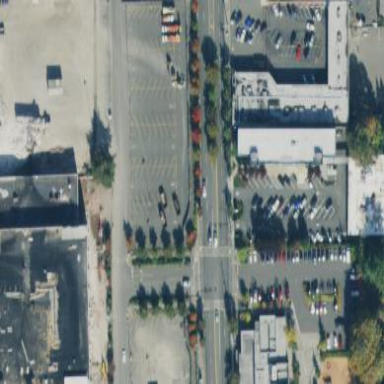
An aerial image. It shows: Surface for parking.